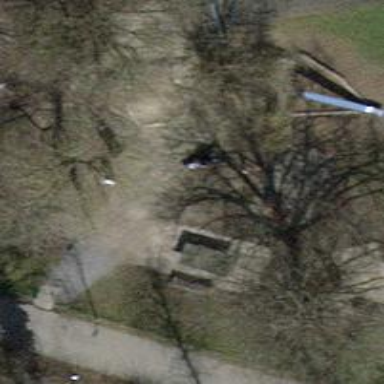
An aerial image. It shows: Playground with basket swing.